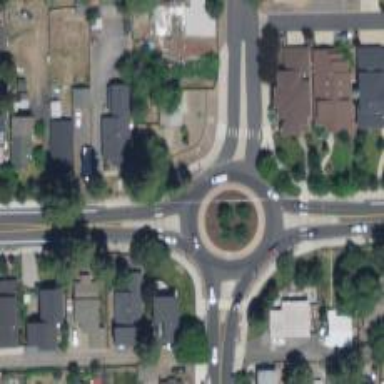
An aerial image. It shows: Secondary road leading to roundabout.